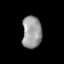
Tissue: lung
Cell type: T cells
Senescence score: 0.5561
Nuclear area (px): 613
Mean DAPI intensity: 153.254